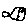
Label: fish